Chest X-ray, PA view. Patient: 65 years old, sex M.
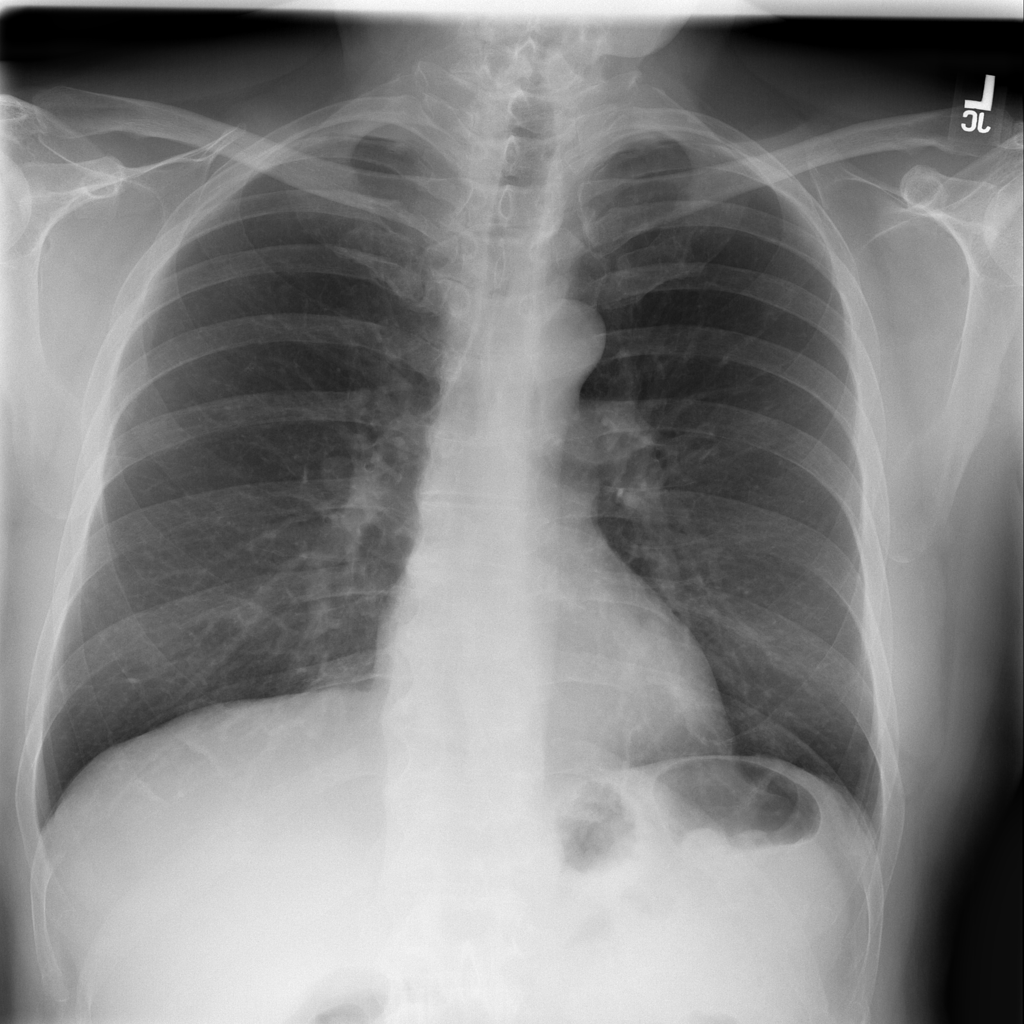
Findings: Nodule